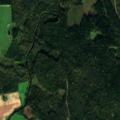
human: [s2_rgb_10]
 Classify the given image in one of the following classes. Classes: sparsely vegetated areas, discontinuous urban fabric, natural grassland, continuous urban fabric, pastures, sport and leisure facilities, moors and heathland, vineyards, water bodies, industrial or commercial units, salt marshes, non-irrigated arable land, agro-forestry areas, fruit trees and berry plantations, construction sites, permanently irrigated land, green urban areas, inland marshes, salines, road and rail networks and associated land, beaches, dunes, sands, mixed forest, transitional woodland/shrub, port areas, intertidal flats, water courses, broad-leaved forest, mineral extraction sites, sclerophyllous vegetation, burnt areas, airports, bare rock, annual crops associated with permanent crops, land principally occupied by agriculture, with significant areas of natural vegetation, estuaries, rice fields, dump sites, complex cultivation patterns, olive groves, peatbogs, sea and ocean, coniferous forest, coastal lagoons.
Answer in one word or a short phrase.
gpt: non-irrigated arable land, coniferous forest, mixed forest